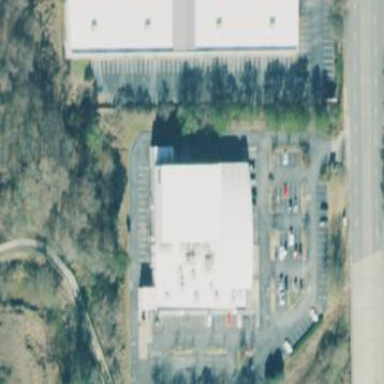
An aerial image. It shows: Building used as fitness center.